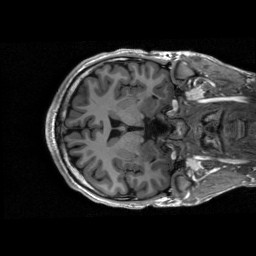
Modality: T1w
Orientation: axial